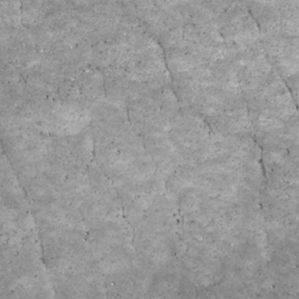
Label: non_frost